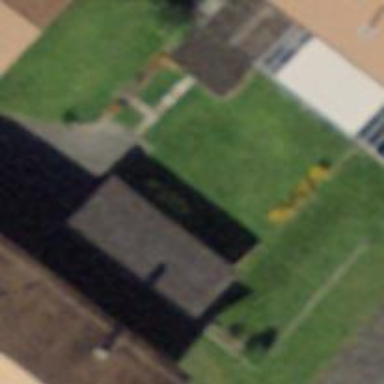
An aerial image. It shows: Garage building.